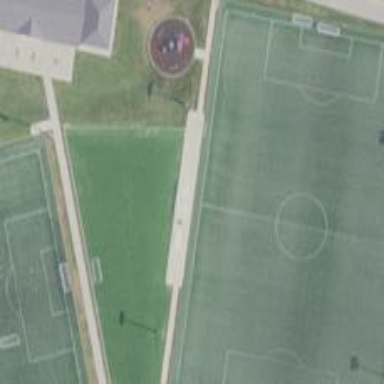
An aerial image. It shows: Artificial turf soccer pitch for leisure sport activities.